Interaction volume radius: 10 \u00c5
Interaction volume height: 20 \u00c5
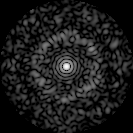
Disorder parameter: 0.8492